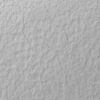
Label: not_dusty